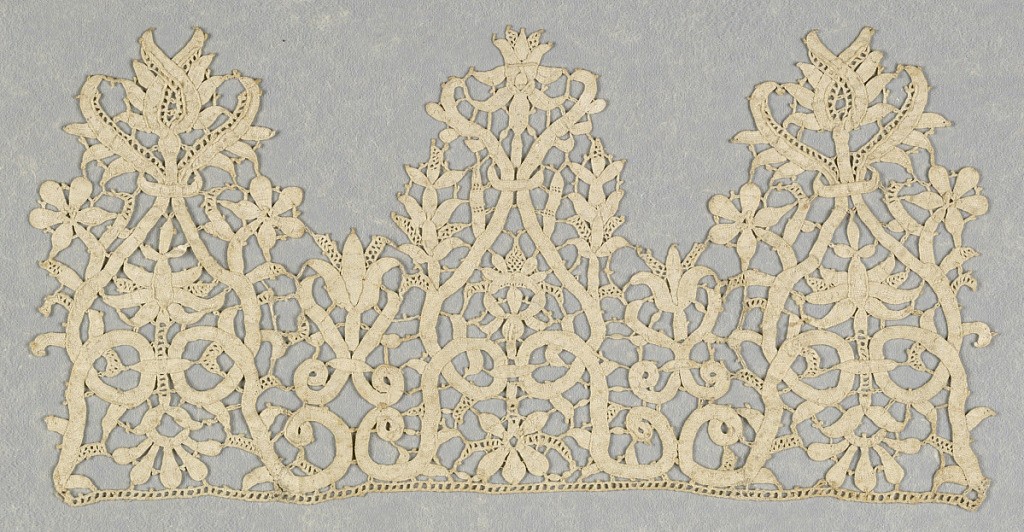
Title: Fragment
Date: early 17th century
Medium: linen Technique: bobbin lace, discontinuous tape, a technique called leaded
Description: Border of large, elaborate pendants and interspersed by small, decorative openings.